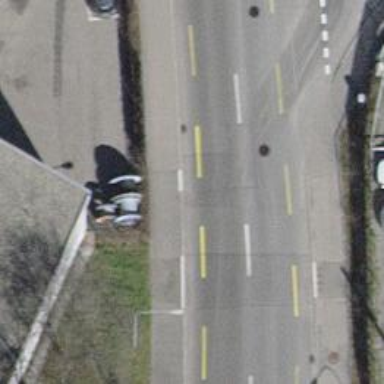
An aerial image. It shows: Asphalt sidewalk along the footway.